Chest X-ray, PA view. Patient: 30 years old, sex F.
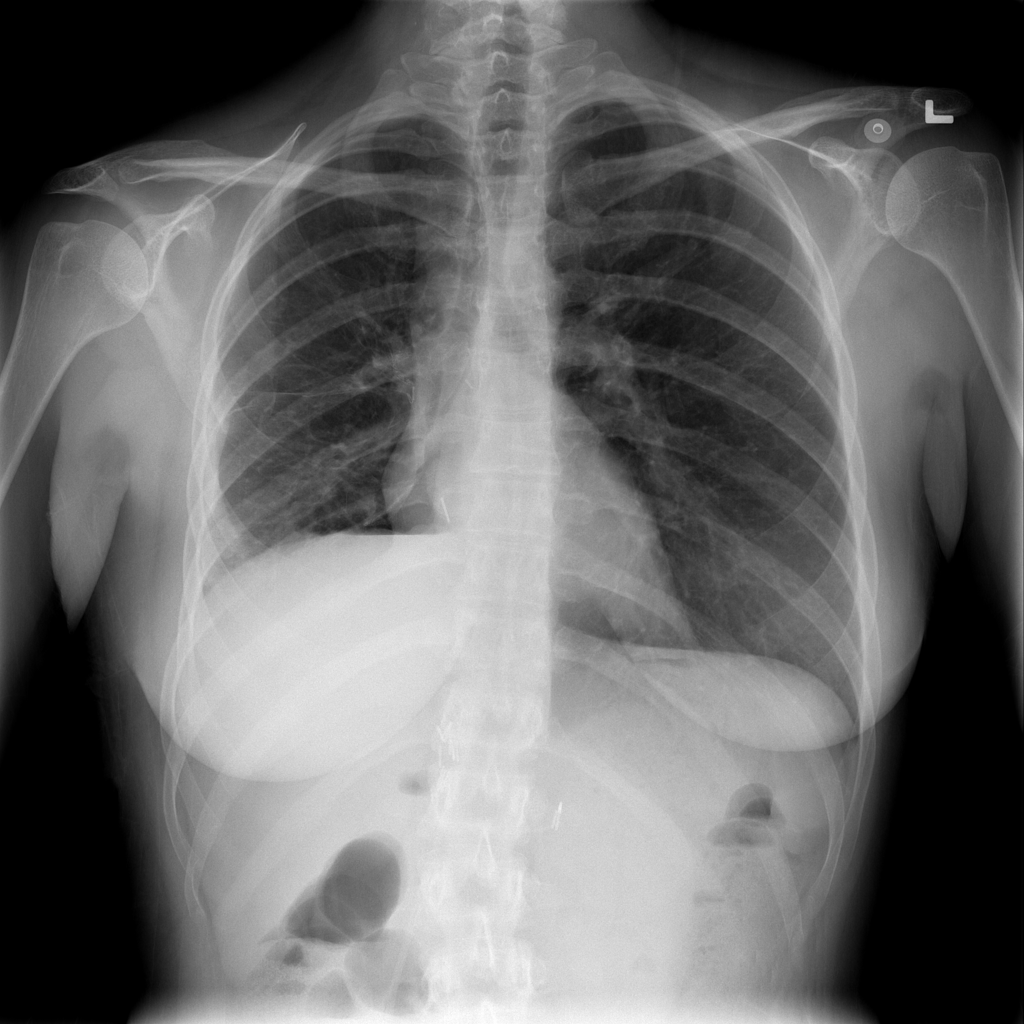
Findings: No Finding